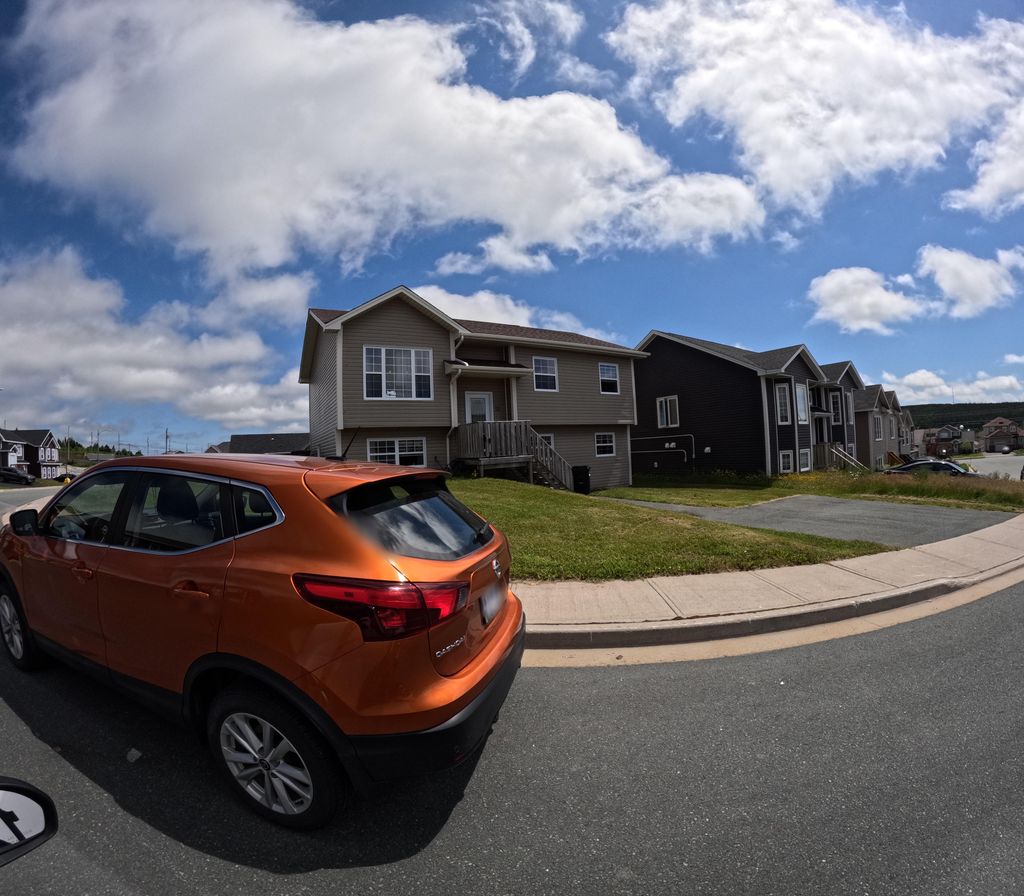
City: st_johns